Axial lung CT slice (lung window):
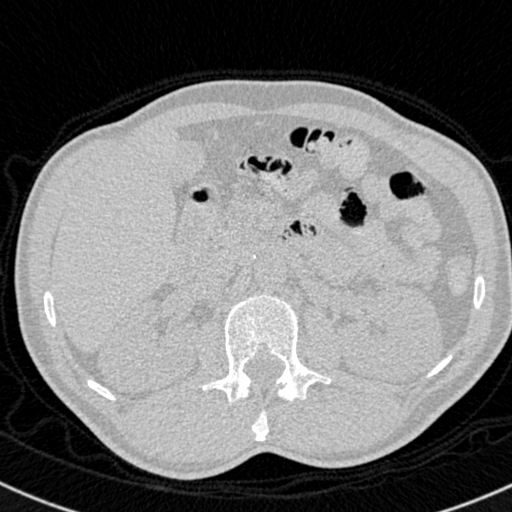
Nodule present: no